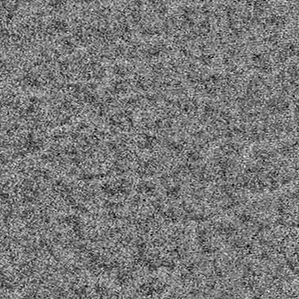
Label: frost